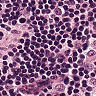
Metastatic tissue present: yes